Question: I have tried to understand this but I can't, I'm sure some of you went through this.
I have a general file from which I call my functions.
Public link to see my code if you need : <URL>
1. There is 1 function (updateInvoice()) I call from Code.gs
2. This function is in an other script : factory/invoice.gs
3. This function uses data generated from an other script as well: factory/keys.gs
What is really weird is that I get "undefinied" when calling this function.
If I put all the code from all my scripts in the same script it works like a charm.
So my wonder is : how scripts are related to the others? I thought it was automatic?
1. I have created a new project and added the code in Code.gs, then adding factory/keys.gs and finally adding factory/invoice.gs : and it works!
2. I deleted Code.gs
3. I created a new Code.gs script and paste previous deleted code: and it doesn't work!
there is something regarding the "orders of creation" of the scripts that I can't explain...
Here is a photo collage to show you what I have :
Image collage
1. the error in the test project is related to ss var
2. the error in the real project (you have access to) is related to keyVal() function
3. both are related to the same dependancies matter between the scripts
Thanks in advance for your help,
Thomas
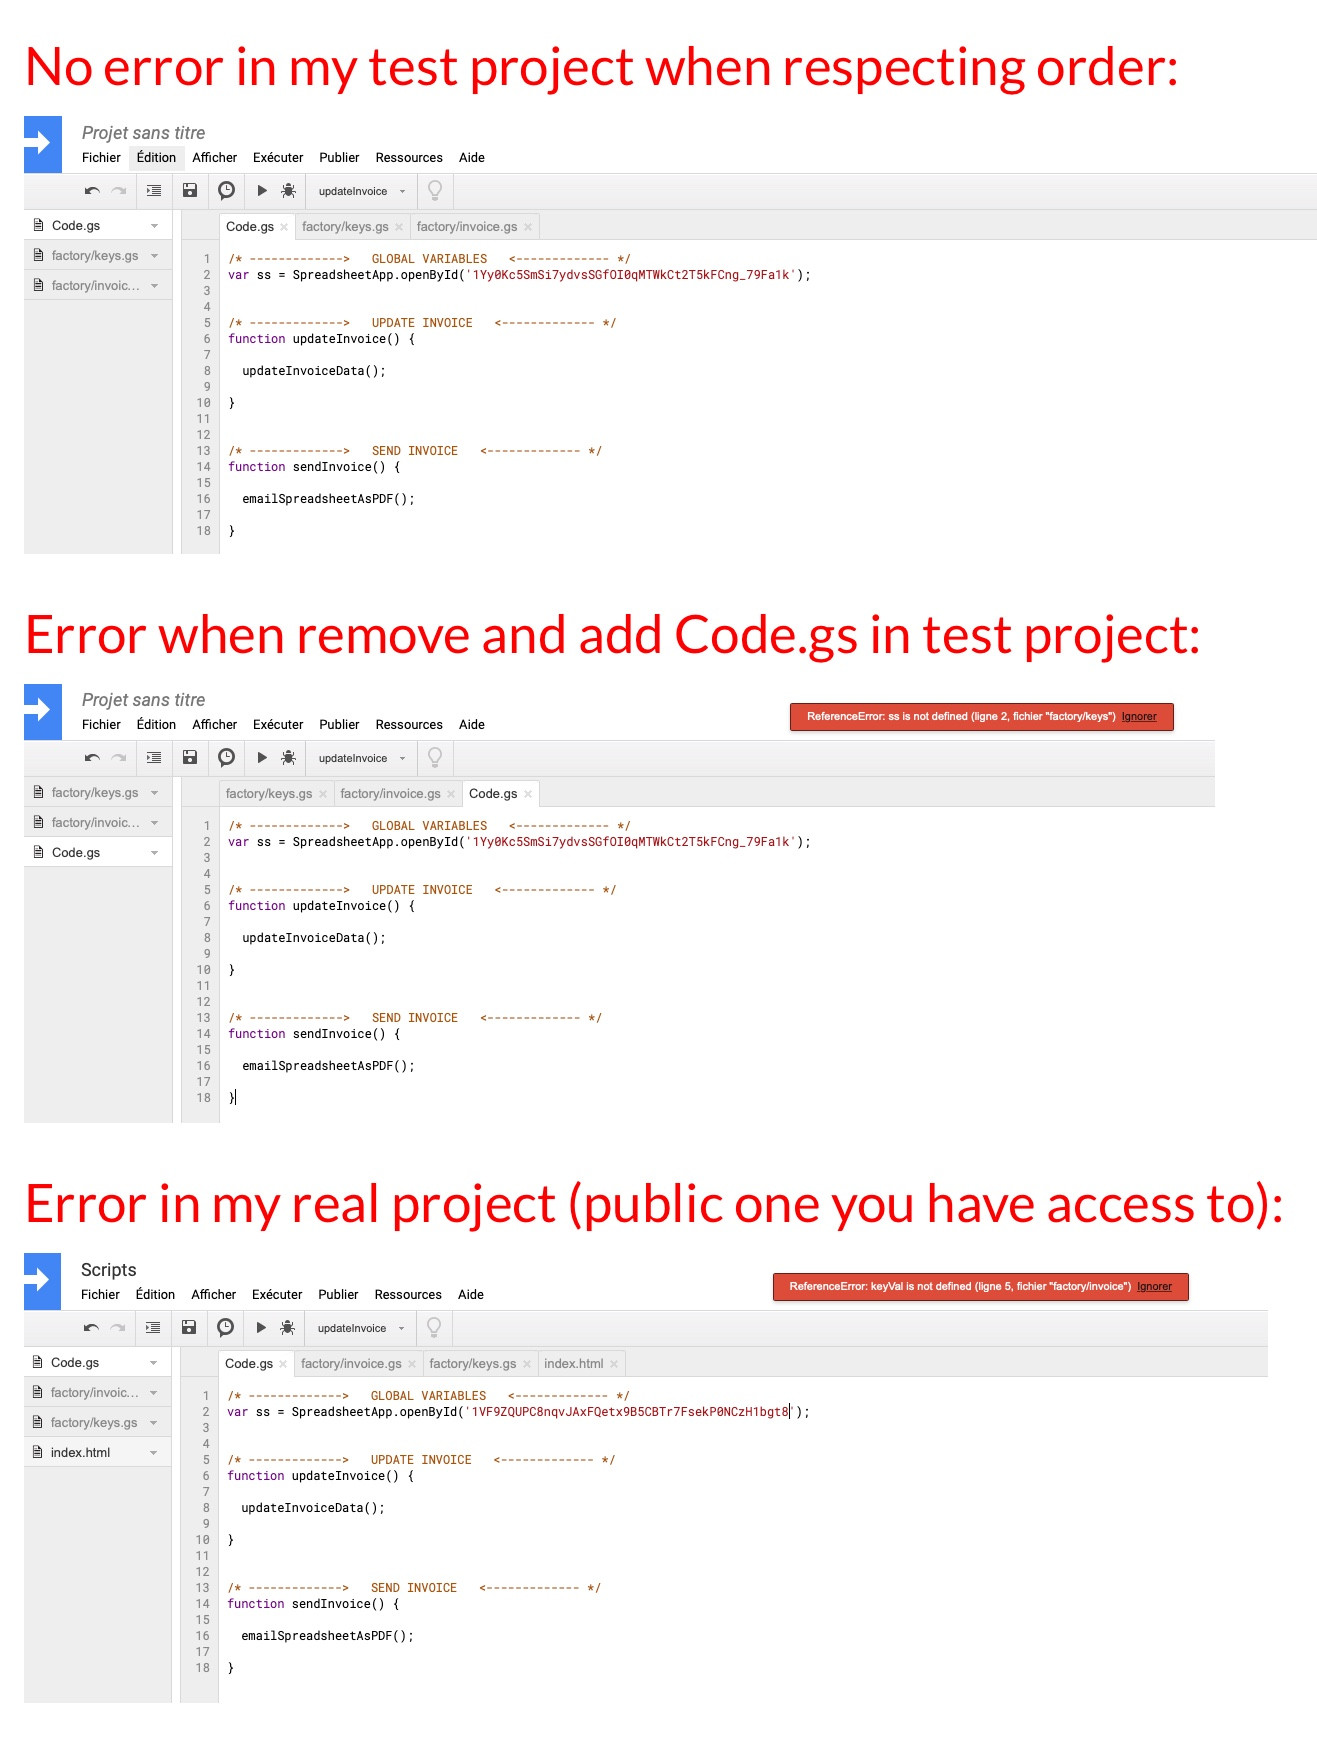
Answer: > there is something regarding the "orders of creation" of the scripts that I can't explain...
Order of the files matter when global variables are used. As written in the <URL>,
> Files are parsed in the same order as they appear in the Apps Script editor (that is, when View > Sort files alphabetically is disabled). A file's functions may be unavailable when global variable assisngments are made in a different file. This arrangement is identical to how browsers handle multiple tags in one HTML file.
Also as cautioned by the documentation,
> Caution: It's not best practice to rely on a specific file parse order to avoid this issue. The sequence of script file parsing can change if script files are copied, removed, renamed, or otherwise rearranged. .
In this case, You may modify the code as
File#1:
'''
var ss;
function getss(){
if (ss == undefined){
ss = SpreadsheetApp.openById(/*ID HERE*/);
}
return ss;
}
'''
File#2
'''
function updateInvoice(){
getss();
updateInvoiceData();
}
'''